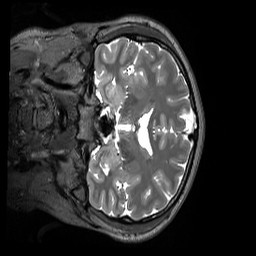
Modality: T2w
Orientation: coronal
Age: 32
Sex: male
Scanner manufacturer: siemens
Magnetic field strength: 3 T
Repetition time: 3.2 s
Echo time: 0.412 s